Question: I'm running a web server windows server 2016 WebLogic and I keep seeing this PowerShell popup I've tried almost 20 third party antivirus but it is still appearing any one can help ?

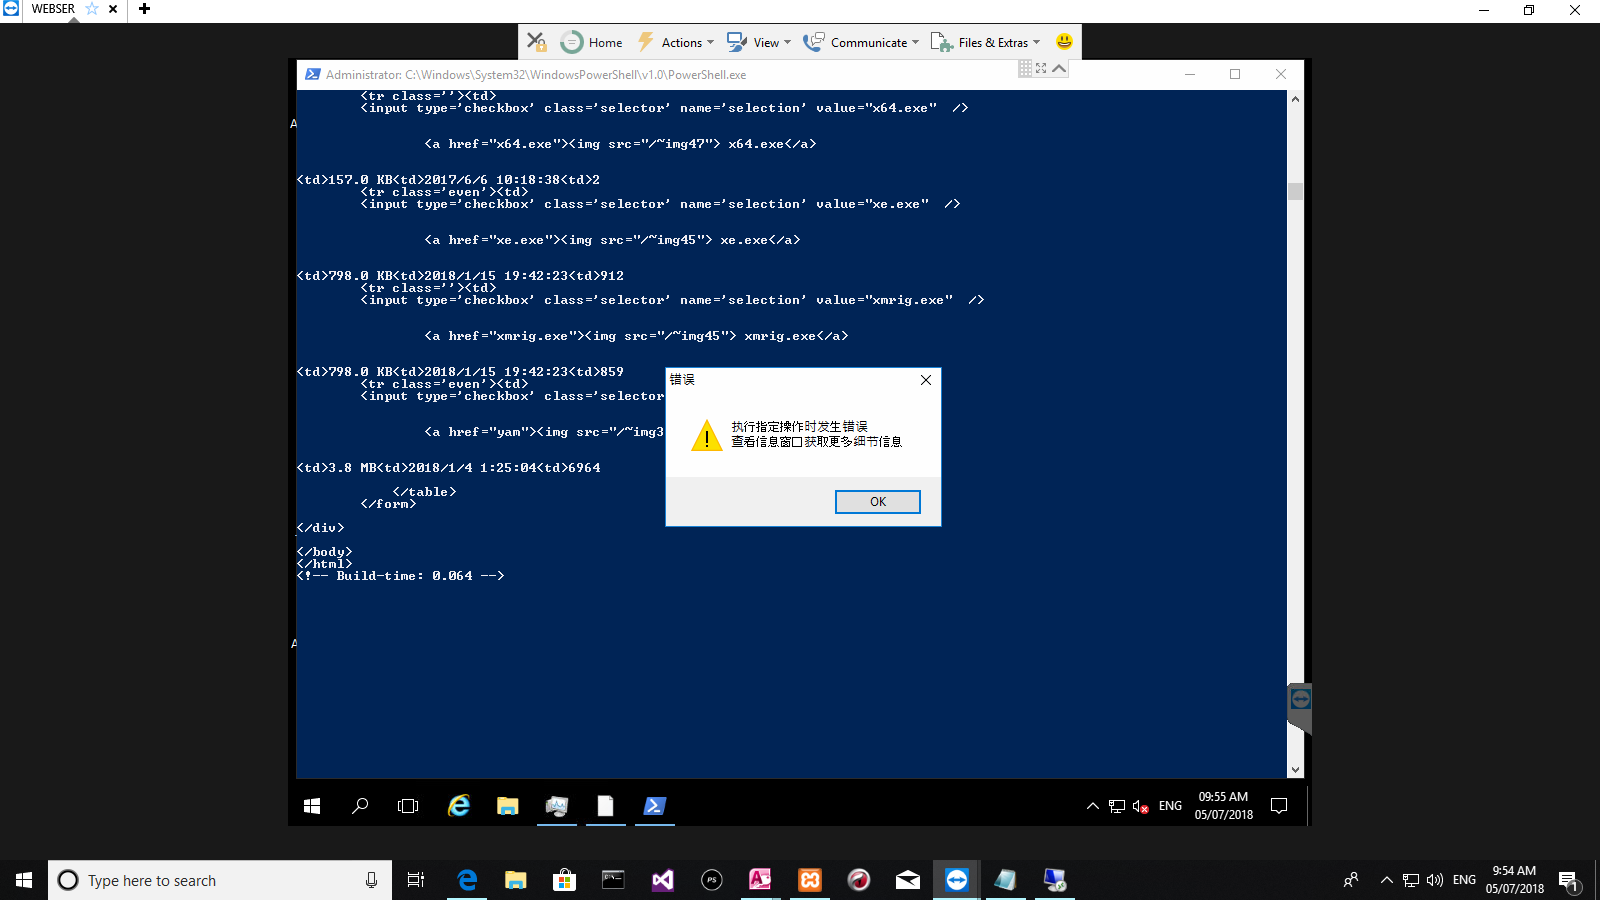
Answer: You can use SysInternals' <URL> to see what might have snuck onto your system, and you can use it to disable anything suspicious.
That's as good a place to start as any.
Also, copy (Ctrl+C) and paste the text from that error message into <URL> and post the English back to your question. Thx.